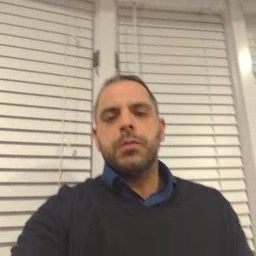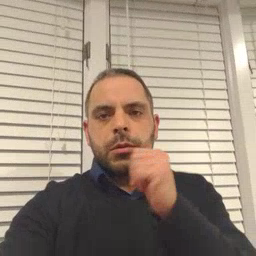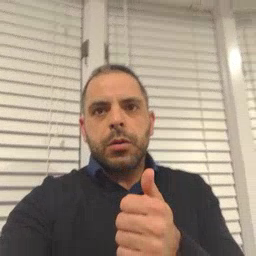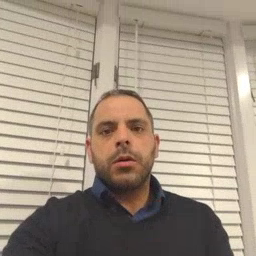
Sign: tomorrow